Question: I have a CFC object and a function which gets me the data which I want. Now I want to use that data and provide it to an already defined attribute. When I dump the '#iEngine.listScore()#' I get some parameters. But my problem is how should I provide those to an attribute?
'''
<cfdump var="#iEngine.listScores()#" label="Swapnil Test - Function ListScore">
<cfset filename="ACE_DataExtract_#DateFormat(now(),'dd.mmm.yyyy')#.xls" />
<!--- Calling Custom tags to create/output xls files --->
<cfmodule template="#request.library.customtags.virtualpath#excel.cfm" file="#filename#" sheetname="ACE Report">
<cfmodule template="#request.library.customtags.virtualpath#exceldata.cfm"
query="#iEngine.listScores()#"
action="AddWorksheet"
sheetname="ACE Report"
colorscheme="blue"
useheaders="true"
contentformat="#{bold=true}#"
customheaders="#ListScore#">
<cfoutput>Excel Extract - ACE Report - #DateFormat(Now(),"d-mmm-yyyy")#</cfoutput>
</cfmodule>
</cfmodule>
'''
Here I want to provide the data of 'iEngine.listScore()' to the "Query" attribute in "exceldata" custom tag.
Below is the dump of 'iEngine.listScore()'

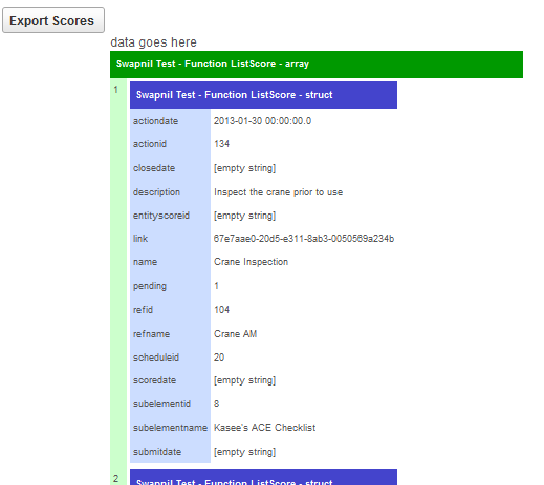
Answer: I would write a transform Data function to change your array-struct to a query object, then pass that on....
'''
<cffunction name="transformData" result="query">
<cfargument name="inArray" type="array">
<cfset local.qryReturn = queryNew("actiondate,actionId,closedate")>
<!--- You may look up queryNew and also set your dataTypes --->
<cfloop array="#arguments.inArray#" index="i">
<cfset QueryAddRow(local.qryReturn)>
<cfset querySetCell(local.qryReturn,"actionDate",i["actiondate"])>
<cfset querySetCell(local.qryReturn,"actionid",i["actionid"])>
<cfset querySetCell(local.qryReturn,"closedate",i["closedate"])>
</cfloop>
<cfreturn local.qryReturn>
</cffunction>
<cfset test = [
{actiondate='1/1/2015',actionid=134,closedate=''},
{actiondate='1/2/2015',actionid=135,closedate=''},
{actiondate='1/3/2015',actionid=136,closedate=''}
]>
<cfdump var="#test#">
<cfset resultQry = transformData(test)>
<cfif NOT isquery(resultQry)>
Exit invalid Data.
<cfelse>
<cfdump var="#resultQry#">
</cfif>
'''